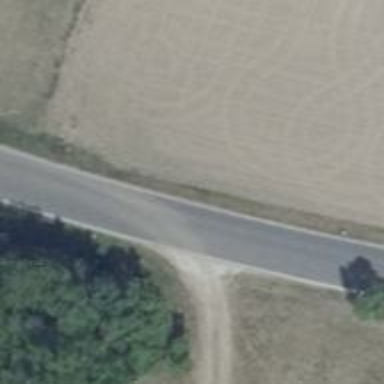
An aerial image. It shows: Tertiary road with asphalt surface.